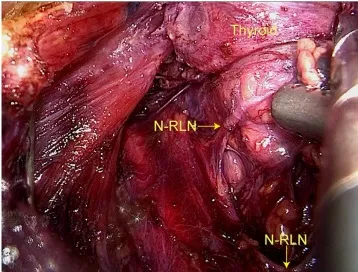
Right nonrecurrent laryngeal nerve during endoscopic thyroidectomy via areolar approach. (A) Mistakenly identified as the superior thyroid artery, the NRLN.
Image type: medical_photograph (other_medical_photograph)